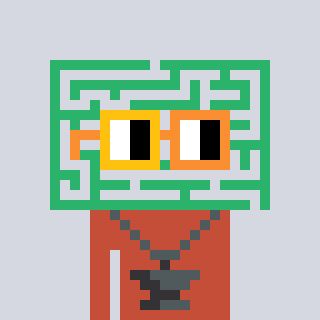
a pixel art character with square yellow and orange glasses, a maze-shaped head and a rust-colored body on a cool background